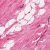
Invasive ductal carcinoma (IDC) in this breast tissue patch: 0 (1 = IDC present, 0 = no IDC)